Question: I use R to do parallel computing. Every time, when I want to kill the parallel program, I always use 'kill 2130 2131 6456'(PID). Is there a way to kill all the programs of R?
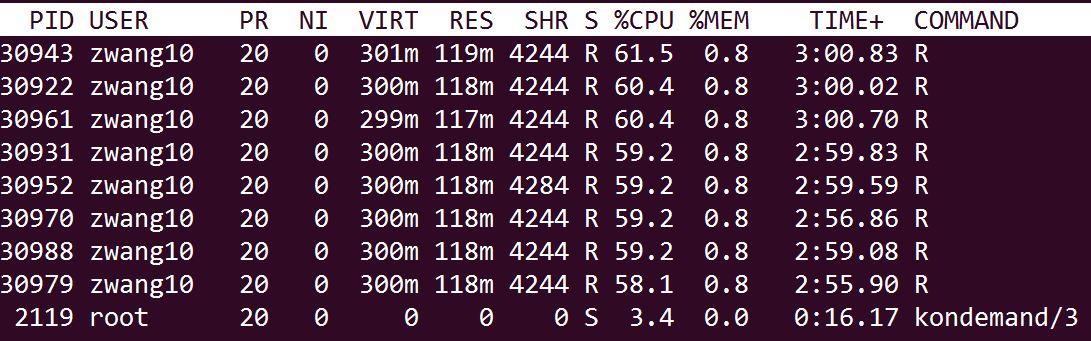
Answer: Do
'''
killall R
'''
or
'''
killall -9 R
'''
So see the help pages for 'pgrep' and related utilities. Also useful is 'htop' instead of 'top' and just hitting 'k' for in it.
There are a bazillion such helper programs -- google for 'useful command-line programs' and eg <URL> comes up.